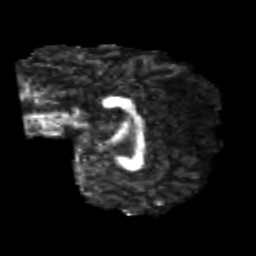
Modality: FA
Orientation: sagittal
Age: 21
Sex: male
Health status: healthy
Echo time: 0.074 s